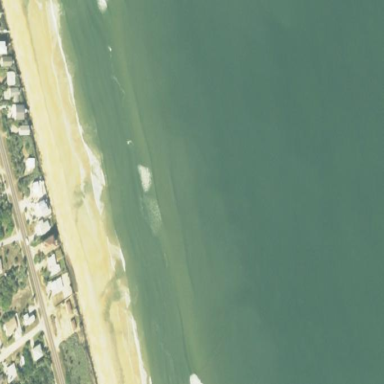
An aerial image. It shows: Beautiful beach with natural surroundings.